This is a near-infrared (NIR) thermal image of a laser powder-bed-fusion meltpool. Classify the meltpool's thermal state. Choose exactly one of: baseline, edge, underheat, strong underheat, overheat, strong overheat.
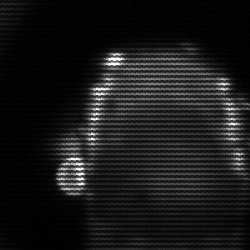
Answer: baseline